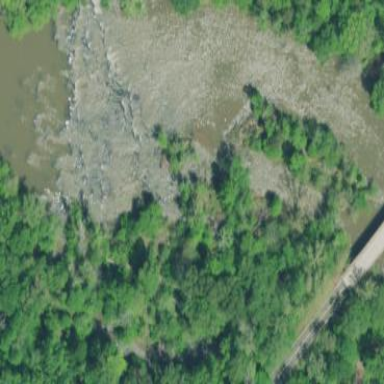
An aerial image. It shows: Rapids in the waterway with whitewater.